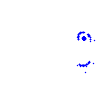
Particle: electron